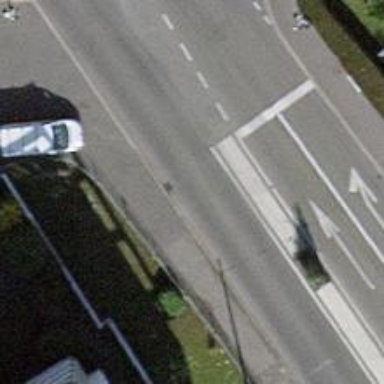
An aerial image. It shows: Road with traffic signals.